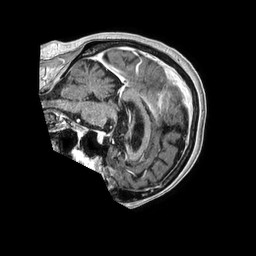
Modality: T1w
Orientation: sagittal
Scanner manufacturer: philips
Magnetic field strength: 1.5 T
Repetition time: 0.007604 s
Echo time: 0.003467 s